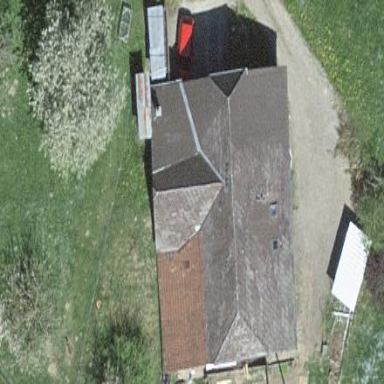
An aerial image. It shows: Farm building.